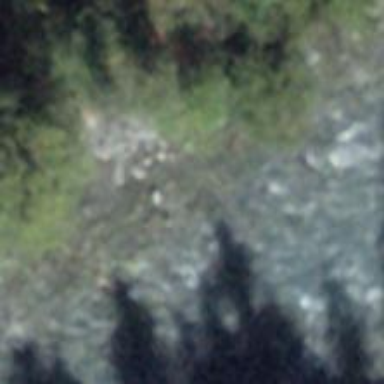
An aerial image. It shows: Put-in point for whitewater activities.